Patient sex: M
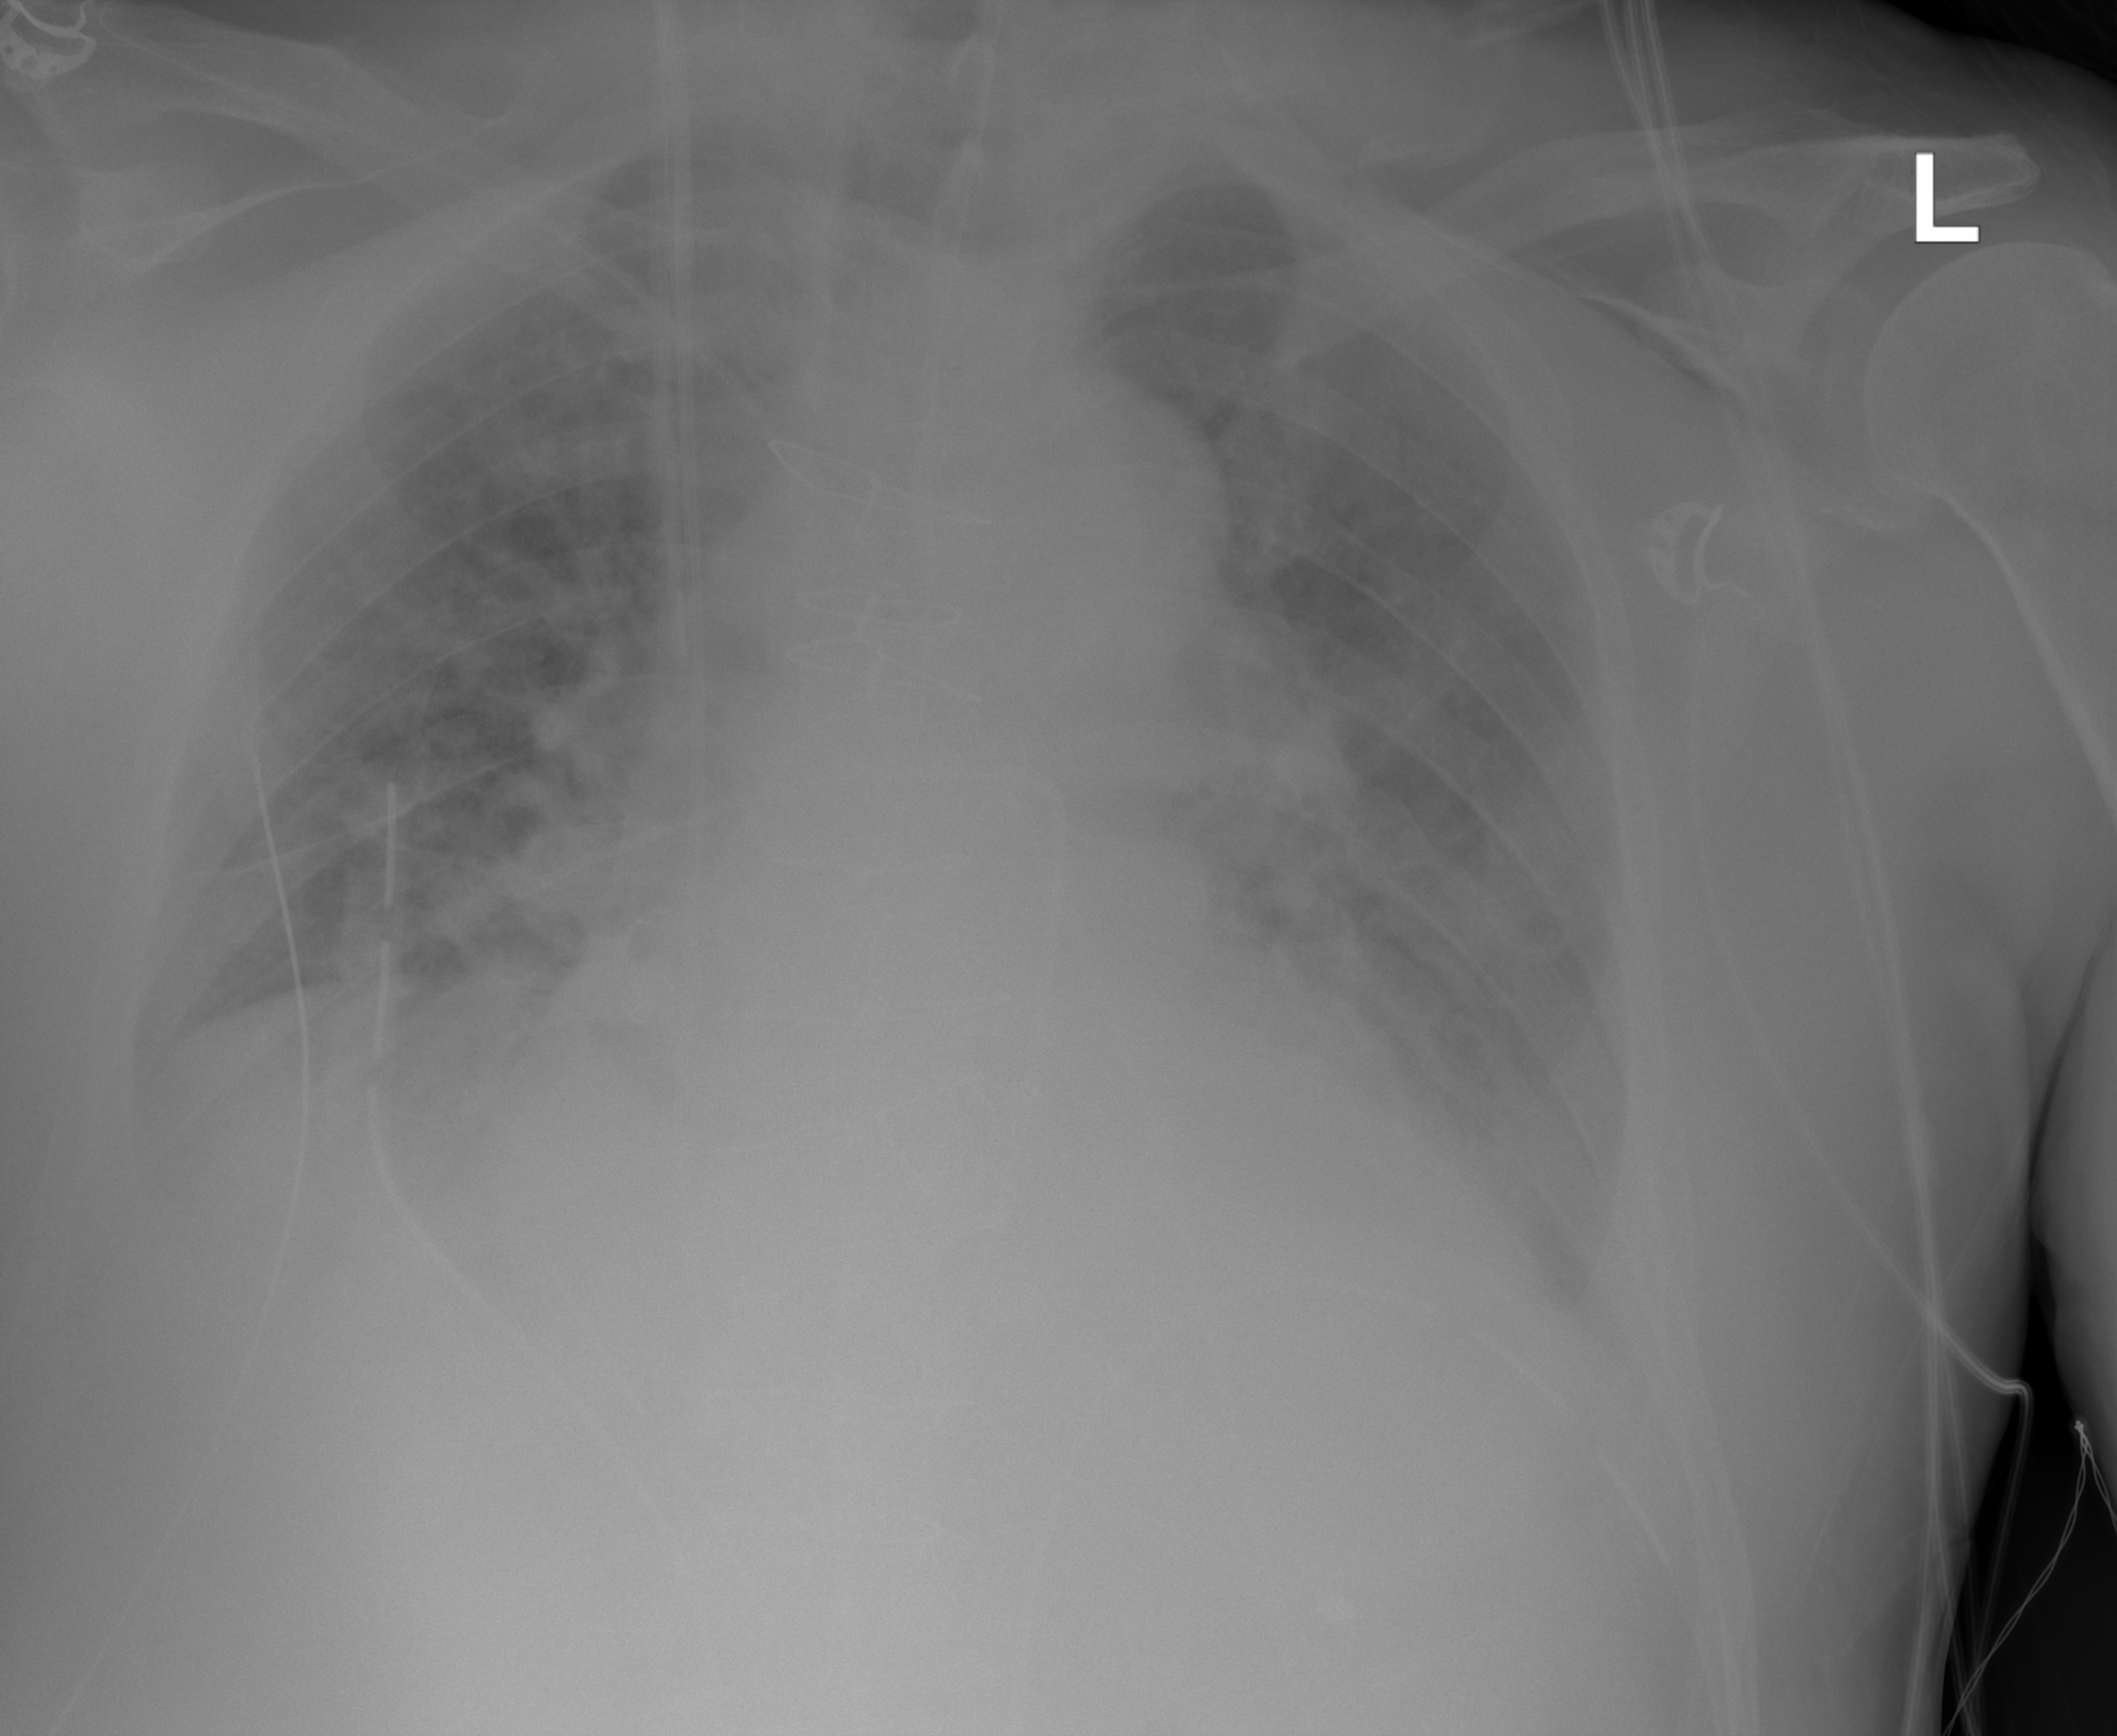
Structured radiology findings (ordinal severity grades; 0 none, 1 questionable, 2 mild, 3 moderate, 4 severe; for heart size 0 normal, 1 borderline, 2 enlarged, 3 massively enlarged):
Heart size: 1
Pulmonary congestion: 3
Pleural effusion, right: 1
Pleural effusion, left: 2
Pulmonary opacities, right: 3
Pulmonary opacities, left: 3
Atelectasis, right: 2
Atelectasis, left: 2